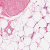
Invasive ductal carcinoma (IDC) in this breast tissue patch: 0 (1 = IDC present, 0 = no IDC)